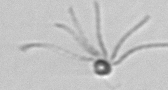
Label: Ophiaster